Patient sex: M
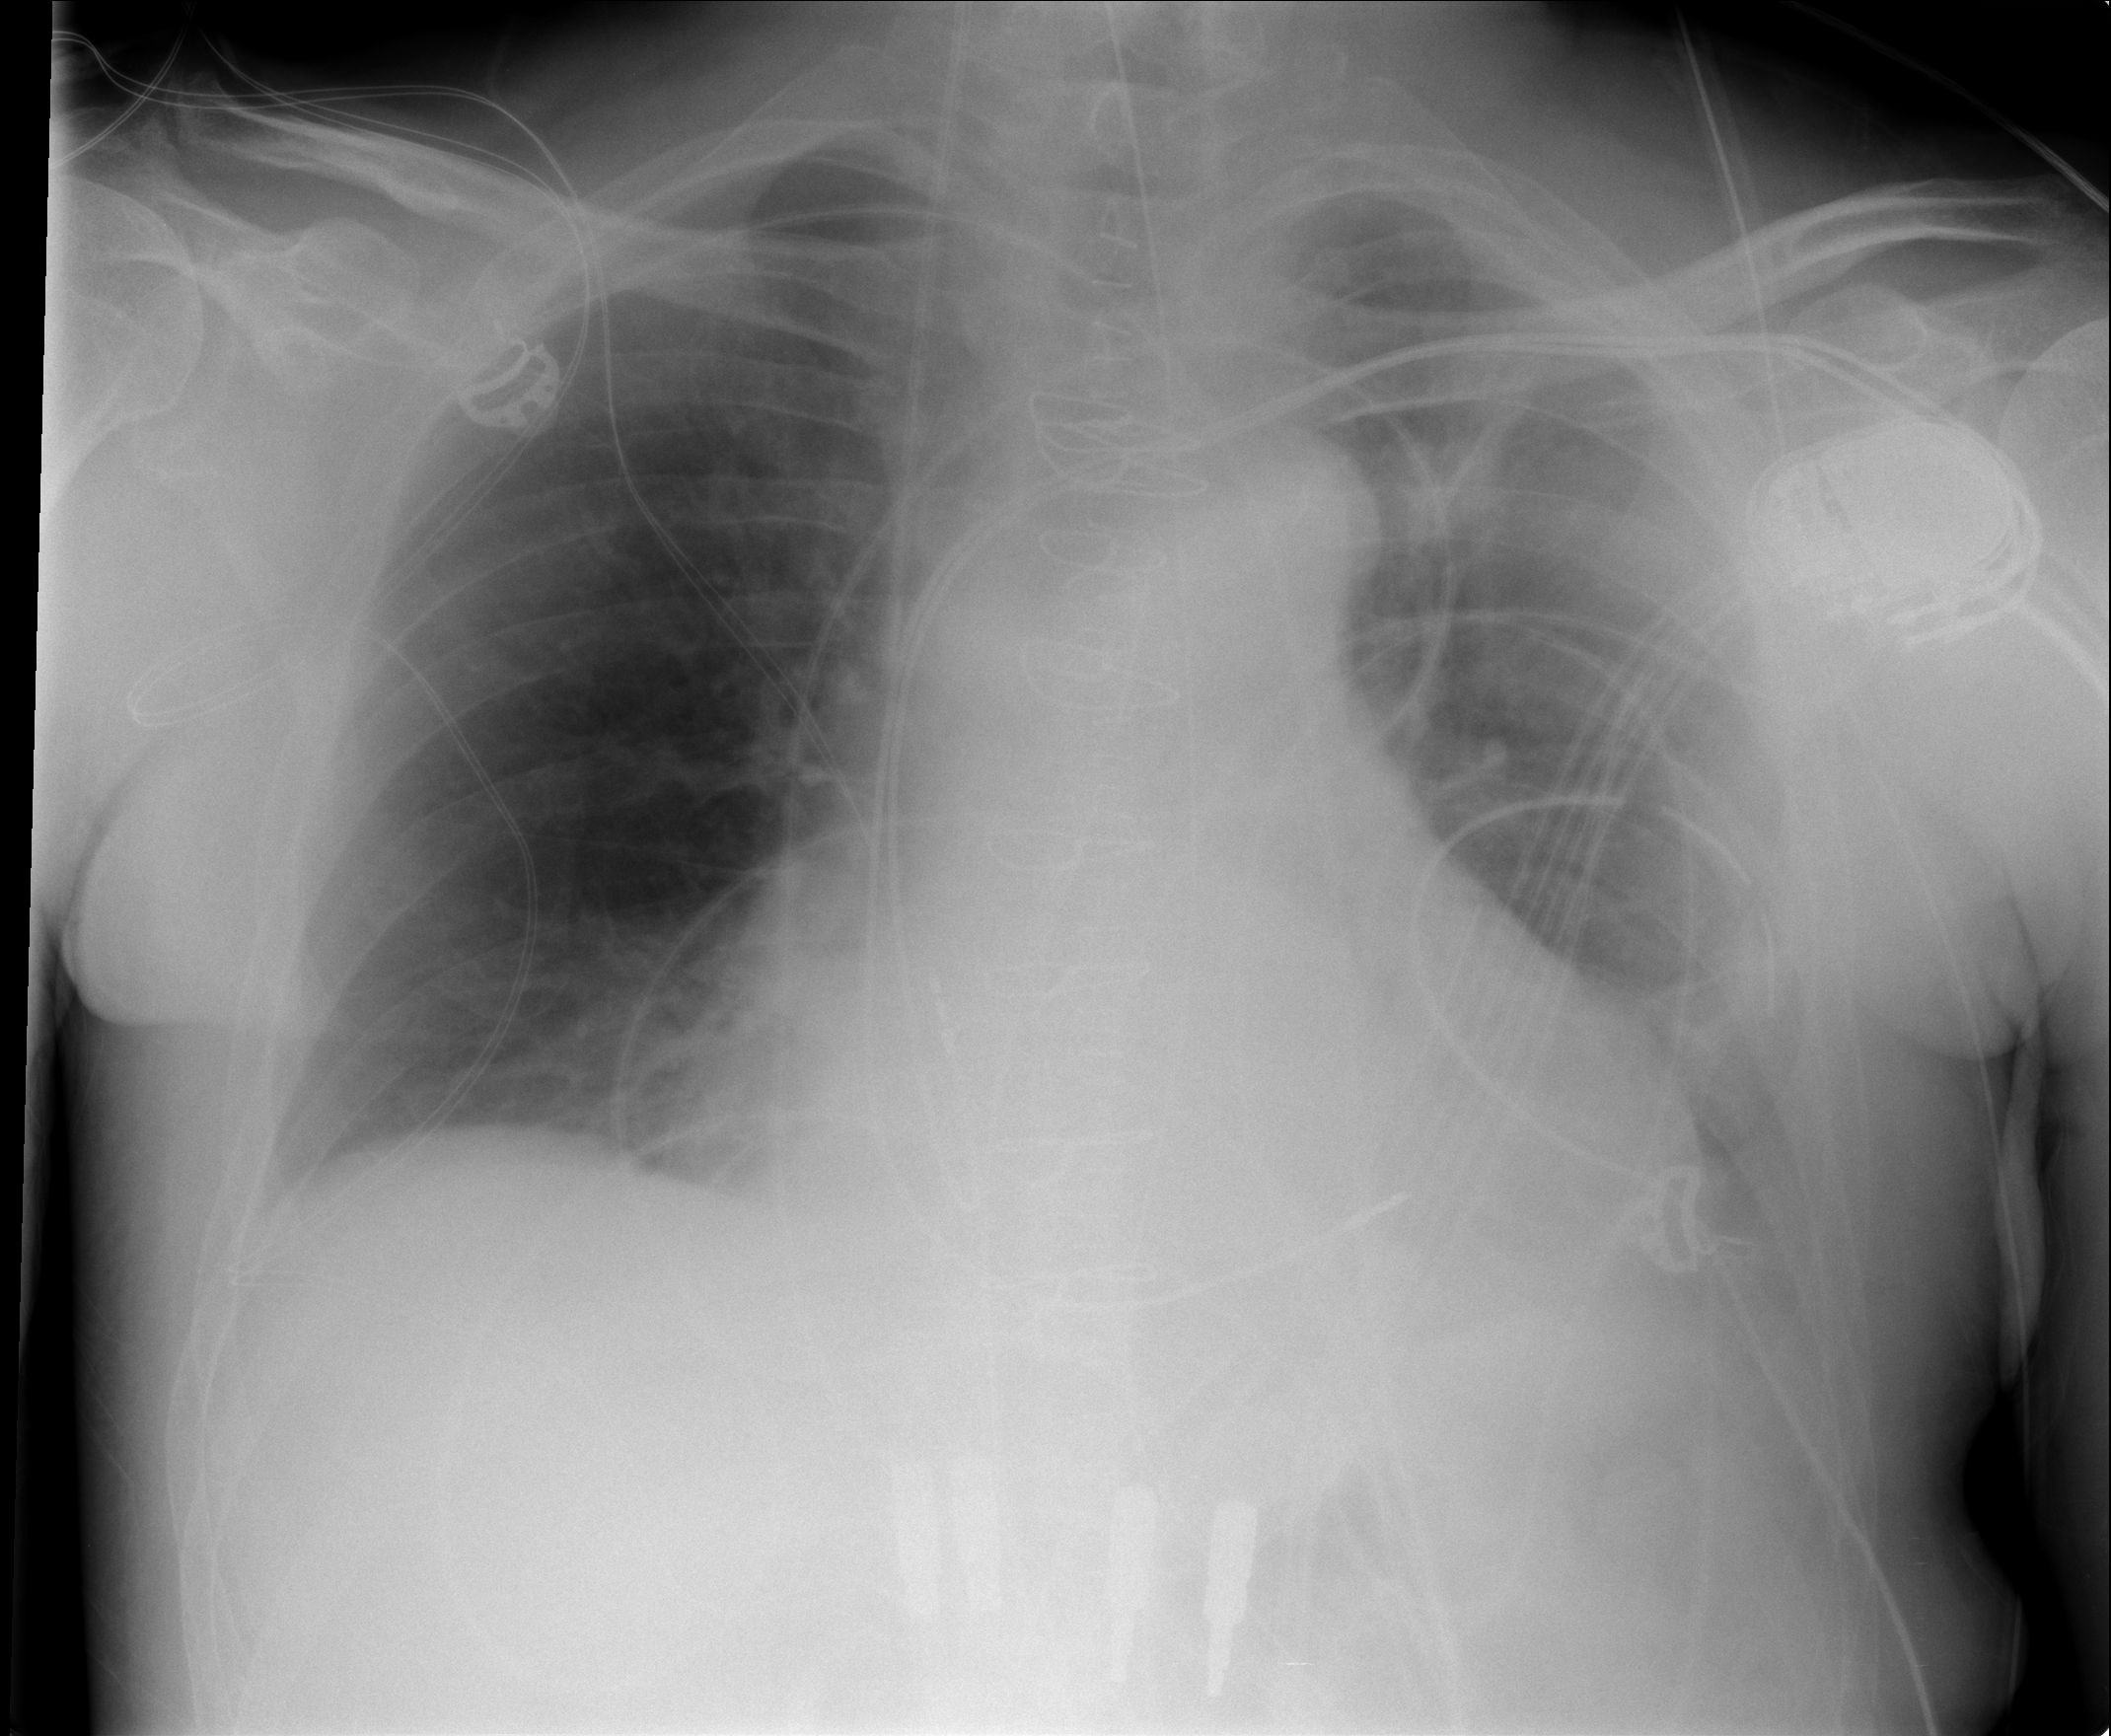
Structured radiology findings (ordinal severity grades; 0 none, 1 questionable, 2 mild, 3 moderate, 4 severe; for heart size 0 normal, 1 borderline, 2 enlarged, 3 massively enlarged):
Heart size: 2
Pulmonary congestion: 0
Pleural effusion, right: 0
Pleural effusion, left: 2
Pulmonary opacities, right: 0
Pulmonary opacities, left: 0
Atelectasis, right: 0
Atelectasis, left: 2